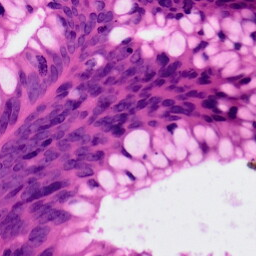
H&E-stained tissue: Colon